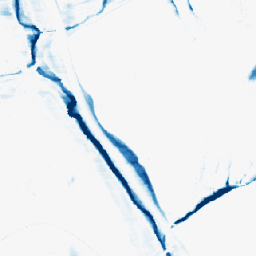
Category: morphological
Decomposition family: morphological_rect
Decomposition parameters: operation: closing
width: 20
height: 3
Upsampling method: area
Upsampling parameters: scale: 4
Upsampling scale: 4